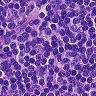
Metastatic tissue present: no